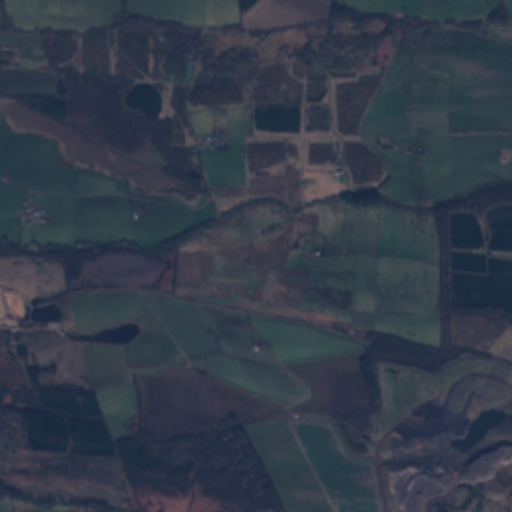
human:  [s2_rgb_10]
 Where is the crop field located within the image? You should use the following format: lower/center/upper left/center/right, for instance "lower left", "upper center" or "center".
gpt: There is no crop field in the image.